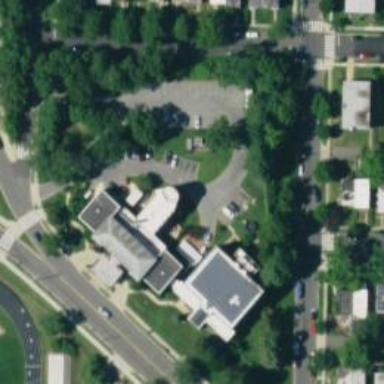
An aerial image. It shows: School building.